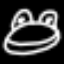
Label: frog